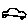
Label: car